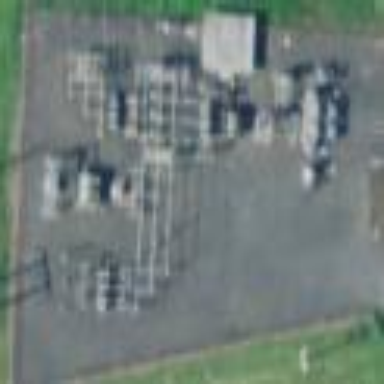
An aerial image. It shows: Distribution level power substation.